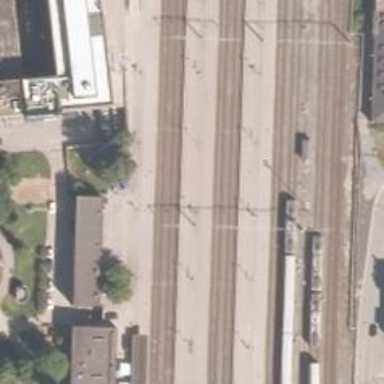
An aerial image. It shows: Close-up of railway platform edge.